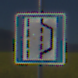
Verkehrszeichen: NothalteUndPannenbucht
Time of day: MorningAfternoon
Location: Outdoor (RoadRail)
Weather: Clear
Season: NotSpecified
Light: Natural